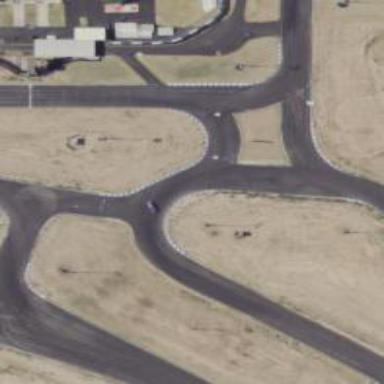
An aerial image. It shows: Raceway road.